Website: apple
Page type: order-returns
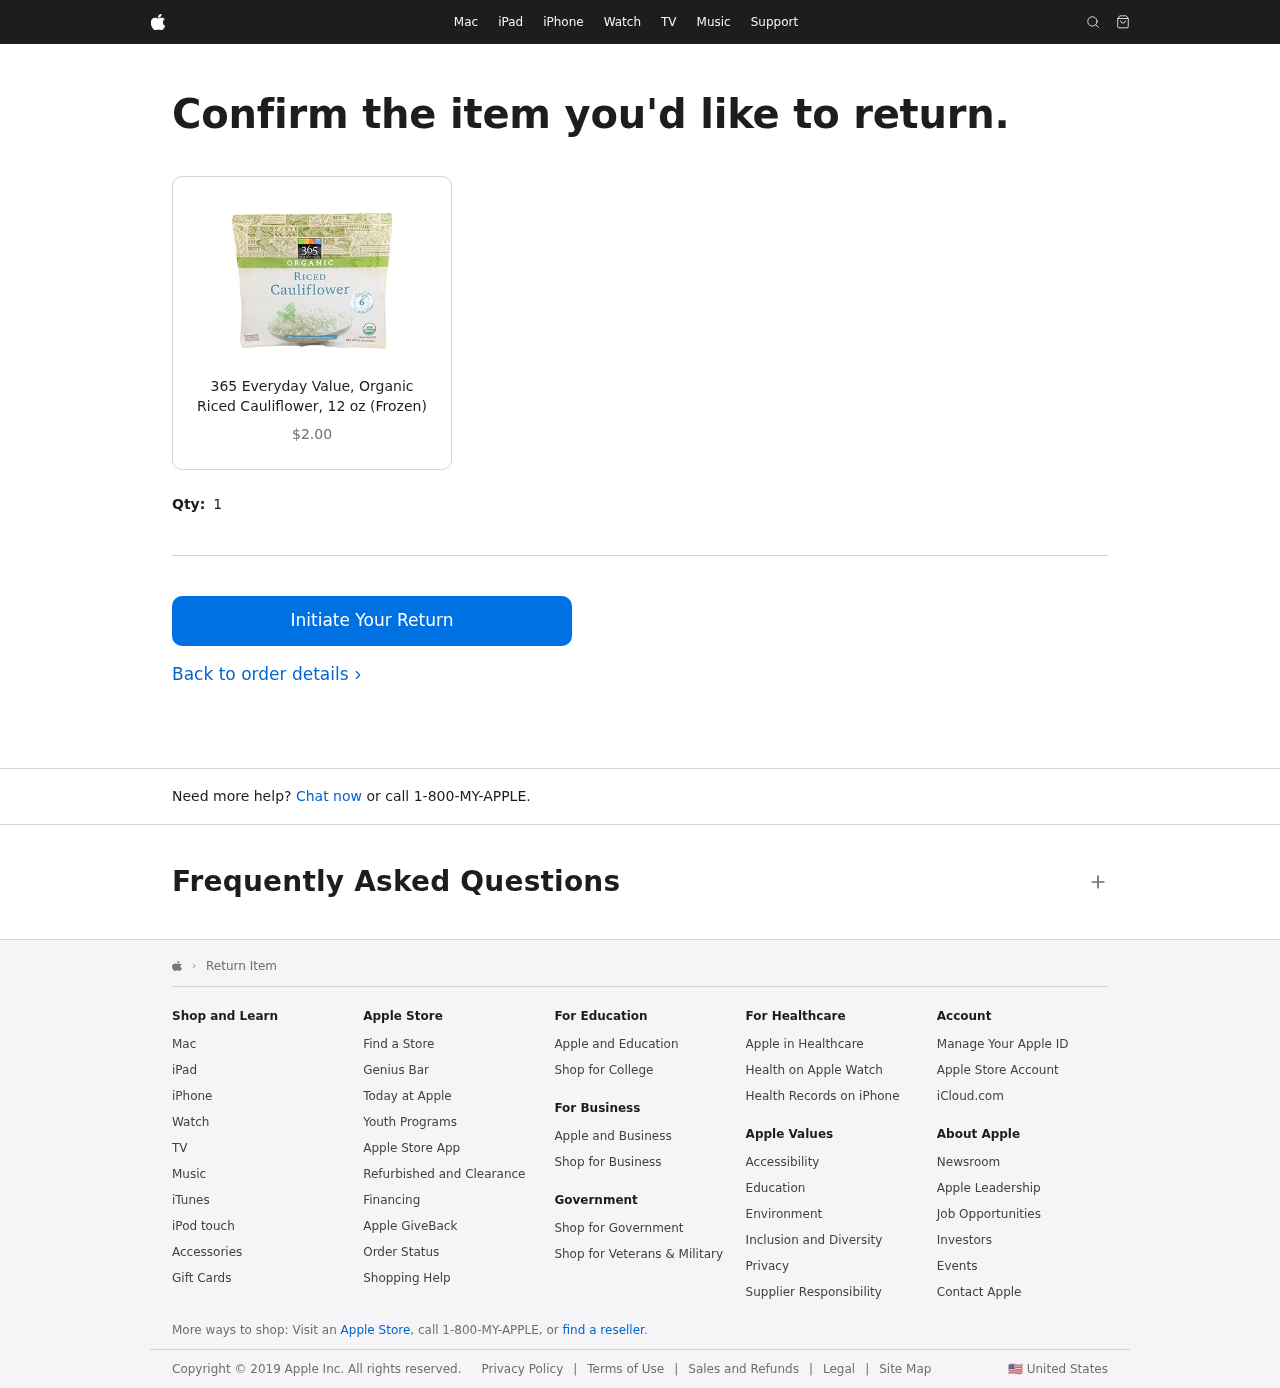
Product elements: key: PRODUCT1_NAME
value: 365 Everyday Value, Organic Riced Cauliflower, 12 oz (Frozen)
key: PRODUCT1_PRICE
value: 2
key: PRODUCT1_QUANTITY
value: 1